Question: I am using this code in order to get a list files from directory:
'''
$dir = '/restosnapp_cms/images/';
if ($dp = opendir($_SERVER['DOCUMENT_ROOT'] . $dir)) {
$files = array();
while (($file = readdir($dp)) !== false) {
if (!is_dir($dir . $file)) {
$files[] = $file;
}
}
closedir($dp);
} else {
exit('Directory not opened.');
}
'''
I want to get rid of the values '.' and '..'.

Is it possible to do this? Thank you. :)
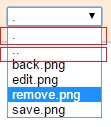
Answer: Just check for them first:
'''
while ($file = readdir($p)) {
if ($file == '.' || $file == '..') {
continue;
}
// rest of your code
}
'''